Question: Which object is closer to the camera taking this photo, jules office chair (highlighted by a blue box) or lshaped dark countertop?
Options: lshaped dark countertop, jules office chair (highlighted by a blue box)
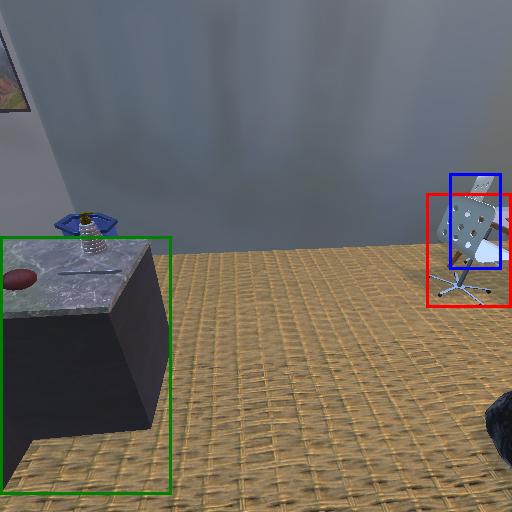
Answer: lshaped dark countertop